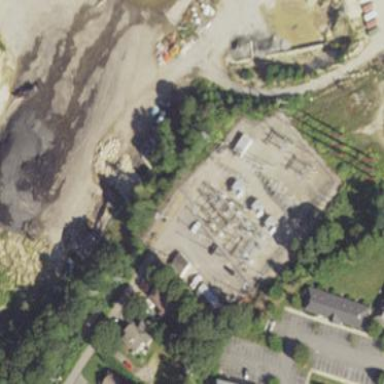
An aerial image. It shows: Outdoor distribution substation.